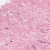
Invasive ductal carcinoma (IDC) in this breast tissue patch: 0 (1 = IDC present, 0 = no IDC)